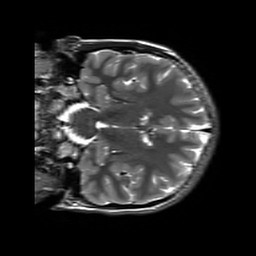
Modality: T2w
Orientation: coronal
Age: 21
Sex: female
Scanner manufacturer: siemens
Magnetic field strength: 3 T
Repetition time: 8.53 s
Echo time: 0.091 s